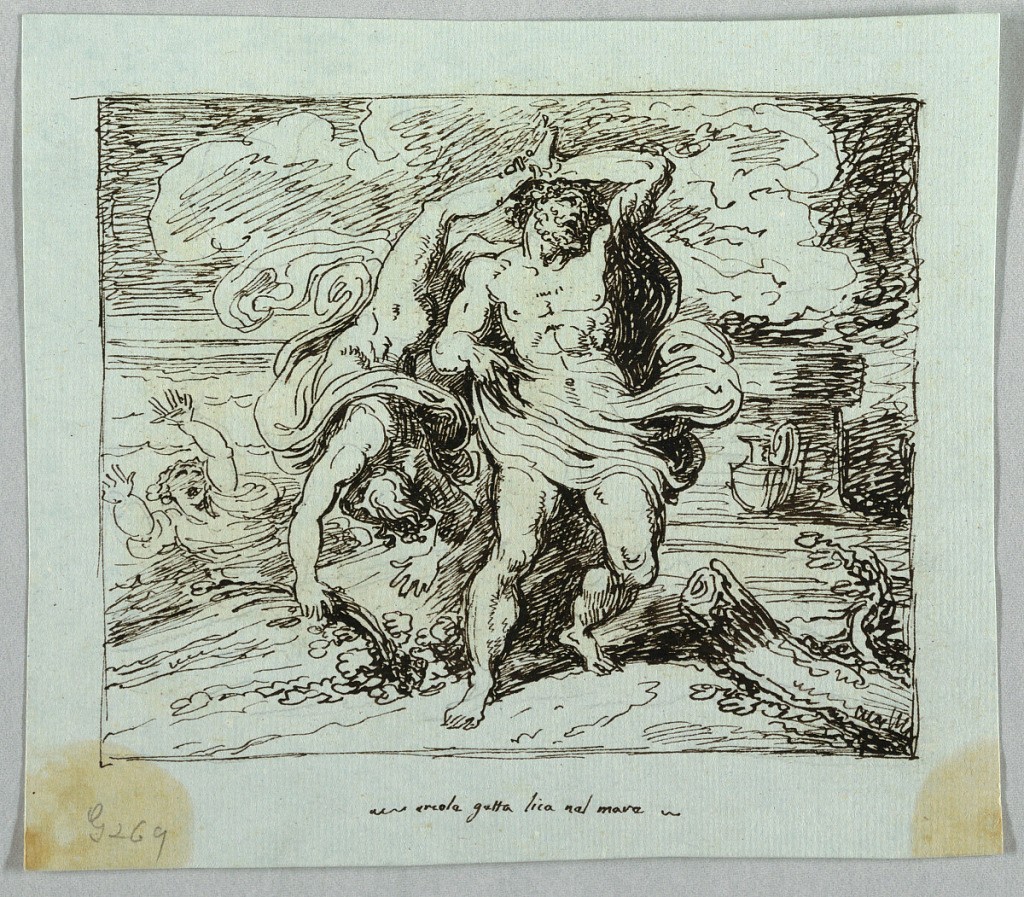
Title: Hercules Hurls Lichas into the Sea
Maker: Felice Giani, Italian, 1758–1823
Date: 1813
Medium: Pen and brown ink over traces of black chalk on light blue paper
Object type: Drawing
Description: Altar shown in background. Sea at left. Scared nymph shown.